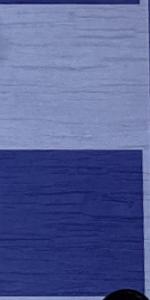
Label: Empty